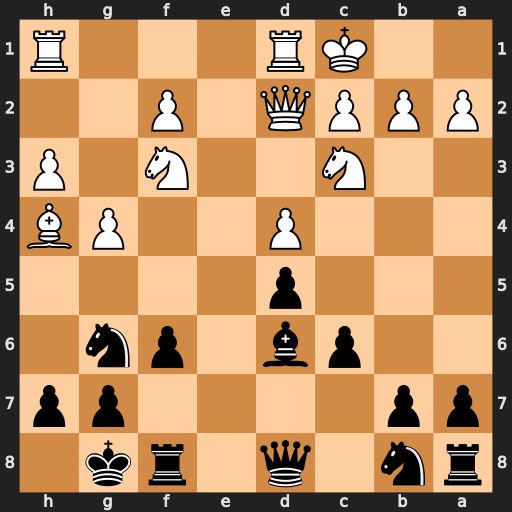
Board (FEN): rn1q1rk1/pp4pp/2pb1pn1/3p4/3P2PB/2N2N1P/PPPQ1P2/2KR3R
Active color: b
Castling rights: -
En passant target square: -
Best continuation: Bf4 Qxf4 Nxf4